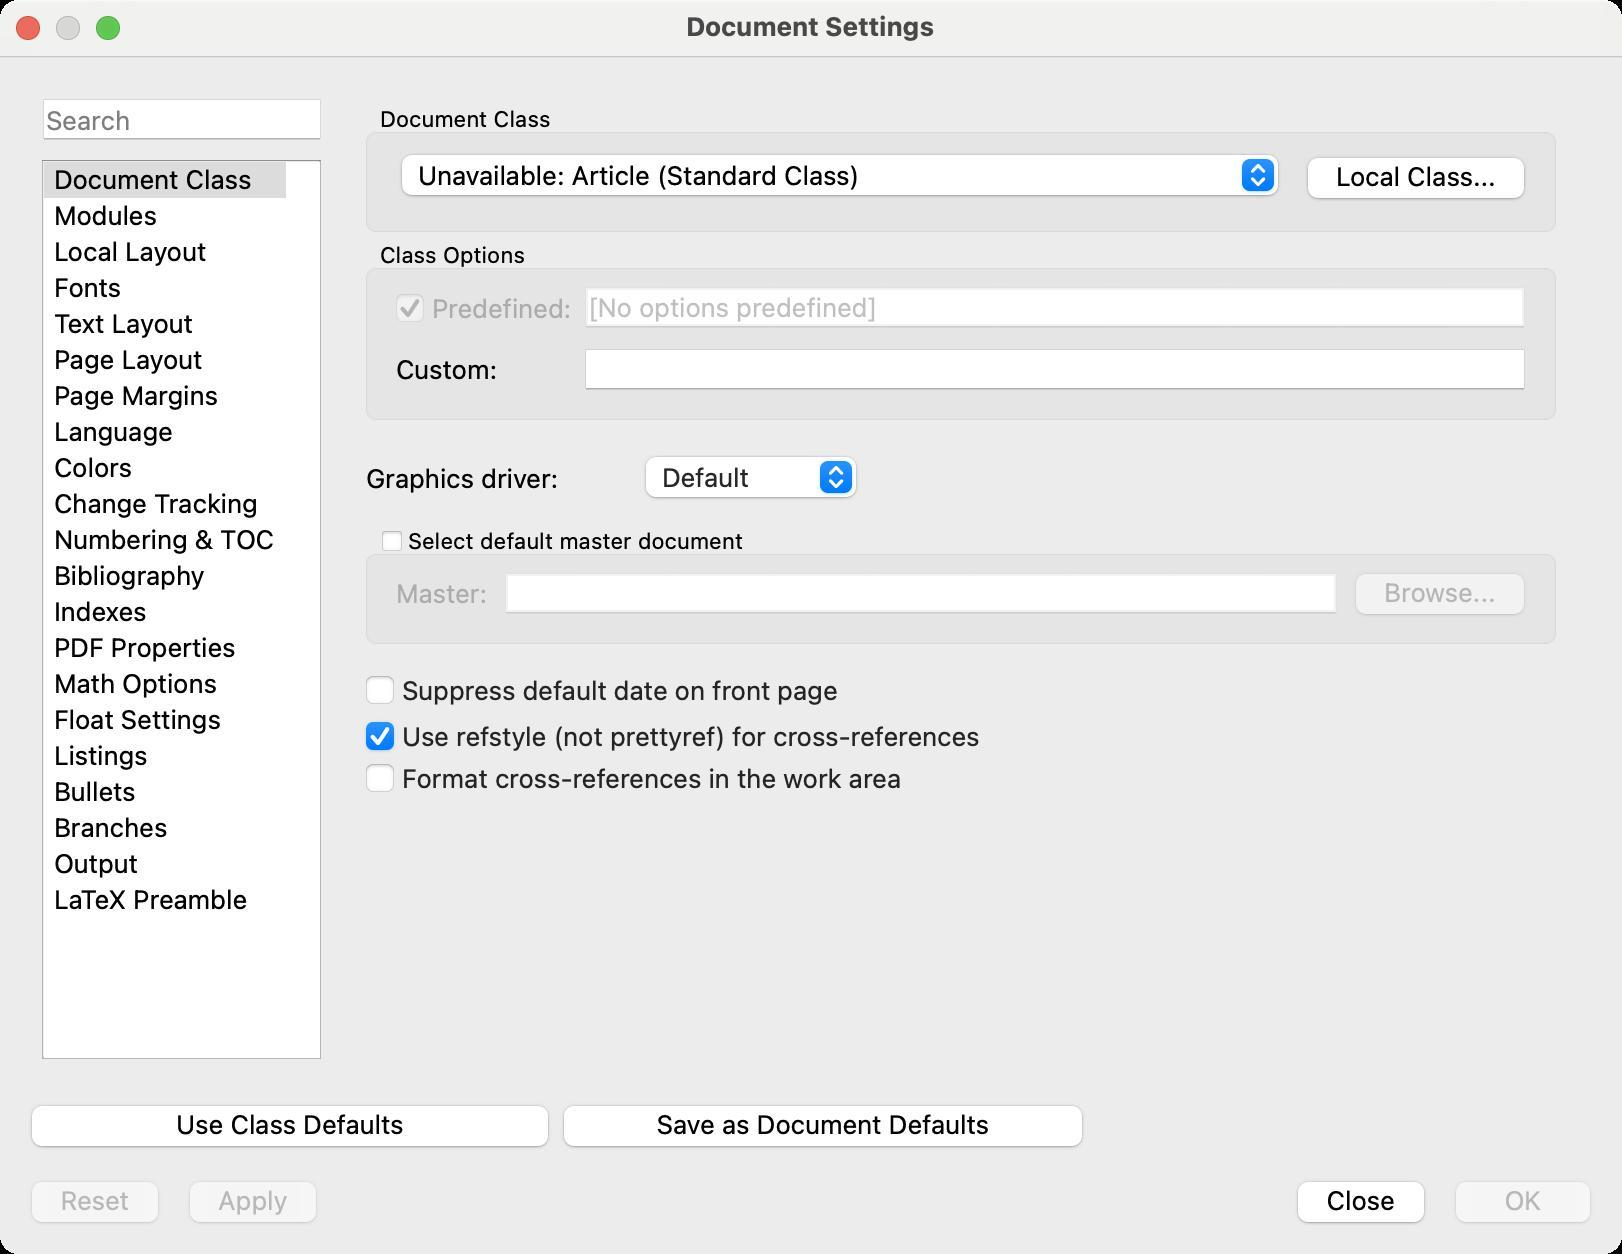
Accessibility tree:
{"name": "Document_Settings", "role": "AXWindow", "description": null, "role_description": "діалогове вікно", "value": null, "position": "270.00;142.00", "size": "811;627", "children": [{"name": "", "role": "AXGroup", "description": "", "role_description": "група", "value": null, "position": "9.00;586.00", "size": "793;32", "children": [{"name": "OK", "role": "AXButton", "description": "", "role_description": "кнопка", "value": null, "position": "721.00;586.00", "size": "81;32", "children": []}, {"name": "Close", "role": "AXButton", "description": "", "role_description": "кнопка", "value": null, "position": "642.00;586.00", "size": "77;32", "children": []}, {"name": "Apply", "role": "AXButton", "description": "", "role_description": "кнопка", "value": null, "position": "88.00;586.00", "size": "77;32", "children": []}, {"name": "Reset", "role": "AXButton", "description": "", "role_description": "кнопка", "value": null, "position": "9.00;586.00", "size": "77;32", "children": []}]}, {"name": "Use_Class_Defaults", "role": "AXButton", "description": "Reset to the default settings for the document class", "role_description": "кнопка", "value": null, "position": "9.00;548.00", "size": "272;32", "children": []}, {"name": "Save_as_Document_Defaults", "role": "AXButton", "description": "Save settings as defaults for new documents", "role_description": "кнопка", "value": null, "position": "275.00;548.00", "size": "273;32", "children": []}, {"name": "", "role": "AXTextField", "description": "Search", "role_description": "текстове поле", "value": "", "position": "21.00;49.00", "size": "140;21", "children": []}, {"name": "", "role": "AXGroup", "description": "", "role_description": "група", "value": null, "position": "21.00;80.00", "size": "140;450", "children": [{"name": "Document_Class", "role": "AXGroup", "description": "", "role_description": "група", "value": null, "position": "22.00;81.00", "size": "121;18", "children": []}, {"name": "Modules", "role": "AXGroup", "description": "", "role_description": "група", "value": null, "position": "22.00;99.00", "size": "121;18", "children": []}, {"name": "Local_Layout", "role": "AXGroup", "description": "", "role_description": "група", "value": null, "position": "22.00;117.00", "size": "121;18", "children": []}, {"name": "Fonts", "role": "AXGroup", "description": "", "role_description": "група", "value": null, "position": "22.00;135.00", "size": "121;18", "children": []}, {"name": "Text_Layout", "role": "AXGroup", "description": "", "role_description": "група", "value": null, "position": "22.00;153.00", "size": "121;18", "children": []}, {"name": "Page_Layout", "role": "AXGroup", "description": "", "role_description": "група", "value": null, "position": "22.00;171.00", "size": "121;18", "children": []}, {"name": "Page_Margins", "role": "AXGroup", "description": "", "role_description": "група", "value": null, "position": "22.00;189.00", "size": "121;18", "children": []}, {"name": "Language", "role": "AXGroup", "description": "", "role_description": "група", "value": null, "position": "22.00;207.00", "size": "121;18", "children": []}, {"name": "Colors", "role": "AXGroup", "description": "", "role_description": "група", "value": null, "position": "22.00;225.00", "size": "121;18", "children": []}, {"name": "Change_Tracking", "role": "AXGroup", "description": "", "role_description": "група", "value": null, "position": "22.00;243.00", "size": "121;18", "children": []}, {"name": "Numbering_&_TOC", "role": "AXGroup", "description": "", "role_description": "група", "value": null, "position": "22.00;261.00", "size": "121;18", "children": []}, {"name": "Bibliography", "role": "AXGroup", "description": "", "role_description": "група", "value": null, "position": "22.00;279.00", "size": "121;18", "children": []}, {"name": "Indexes", "role": "AXGroup", "description": "", "role_description": "група", "value": null, "position": "22.00;297.00", "size": "121;18", "children": []}, {"name": "PDF_Properties", "role": "AXGroup", "description": "", "role_description": "група", "value": null, "position": "22.00;315.00", "size": "121;18", "children": []}, {"name": "Math_Options", "role": "AXGroup", "description": "", "role_description": "група", "value": null, "position": "22.00;333.00", "size": "121;18", "children": []}, {"name": "Float_Settings", "role": "AXGroup", "description": "", "role_description": "група", "value": null, "position": "22.00;351.00", "size": "121;18", "children": []}, {"name": "Listings", "role": "AXGroup", "description": "", "role_description": "група", "value": null, "position": "22.00;369.00", "size": "121;18", "children": []}, {"name": "Bullets", "role": "AXGroup", "description": "", "role_description": "група", "value": null, "position": "22.00;387.00", "size": "121;18", "children": []}, {"name": "Branches", "role": "AXGroup", "description": "", "role_description": "група", "value": null, "position": "22.00;405.00", "size": "121;18", "children": []}, {"name": "Output", "role": "AXGroup", "description": "", "role_description": "група", "value": null, "position": "22.00;423.00", "size": "121;18", "children": []}, {"name": "LaTeX_Preamble", "role": "AXGroup", "description": "", "role_description": "група", "value": null, "position": "22.00;441.00", "size": "121;18", "children": []}]}, {"name": "", "role": "AXGroup", "description": "", "role_description": "група", "value": null, "position": "171.00;49.00", "size": "619;481", "children": [{"name": null, "role": "AXStaticText", "description": "", "role_description": "текст", "value": "Graphics driver:", "position": "183.00;226.00", "size": "97;26", "children": []}, {"name": "Default", "role": "AXComboBox", "description": "", "role_description": "контейнер вибору", "value": null, "position": "317.00;224.00", "size": "118;32", "children": [{"name": "", "role": "AXList", "description": "", "role_description": "список", "value": null, "position": "-270.00;-142.00", "size": "0;0", "children": [{"name": "Default", "role": "AXStaticText", "description": "", "role_description": "текст", "value": null, "position": "-270.00;-142.00", "size": "686;18", "children": []}, {"name": "dvialw", "role": "AXStaticText", "description": "", "role_description": "текст", "value": null, "position": "-270.00;-124.00", "size": "686;18", "children": []}, {"name": "DviLaser", "role": "AXStaticText", "description": "", "role_description": "текст", "value": null, "position": "-270.00;-106.00", "size": "686;18", "children": []}, {"name": "dvipdf", "role": "AXStaticText", "description": "", "role_description": "текст", "value": null, "position": "-270.00;-88.00", "size": "686;18", "children": []}, {"name": "DVIPDFM", "role": "AXStaticText", "description": "", "role_description": "текст", "value": null, "position": "-270.00;-70.00", "size": "686;18", "children": []}, {"name": "DVIPDFMx", "role": "AXStaticText", "description": "", "role_description": "текст", "value": null, "position": "-270.00;-52.00", "size": "686;18", "children": []}, {"name": "Dvips", "role": "AXStaticText", "description": "", "role_description": "текст", "value": null, "position": "-270.00;-34.00", "size": "686;18", "children": []}, {"name": "DVIPSONE", "role": "AXStaticText", "description": "", "role_description": "текст", "value": null, "position": "-270.00;-16.00", "size": "686;18", "children": []}, {"name": "DVItoPS", "role": "AXStaticText", "description": "", "role_description": "текст", "value": null, "position": "-270.00;2.00", "size": "686;18", "children": []}, {"name": "DVIWIN", "role": "AXStaticText", "description": "", "role_description": "текст", "value": null, "position": "-270.00;20.00", "size": "686;18", "children": []}, {"name": "DVIWindo", "role": "AXStaticText", "description": "", "role_description": "текст", "value": null, "position": "-270.00;38.00", "size": "686;18", "children": []}, {"name": "dvi2ps", "role": "AXStaticText", "description": "", "role_description": "текст", "value": null, "position": "-270.00;56.00", "size": "686;18", "children": []}, {"name": "EmTeX", "role": "AXStaticText", "description": "", "role_description": "текст", "value": null, "position": "-270.00;74.00", "size": "686;18", "children": []}, {"name": "LN", "role": "AXStaticText", "description": "", "role_description": "текст", "value": null, "position": "-270.00;92.00", "size": "686;18", "children": []}, {"name": "OzTeX", "role": "AXStaticText", "description": "", "role_description": "текст", "value": null, "position": "-270.00;110.00", "size": "686;18", "children": []}, {"name": "pctexhp", "role": "AXStaticText", "description": "", "role_description": "текст", "value": null, "position": "-270.00;128.00", "size": "686;18", "children": []}, {"name": "pctexps", "role": "AXStaticText", "description": "", "role_description": "текст", "value": null, "position": "-270.00;146.00", "size": "686;18", "children": []}, {"name": "pctexwin", "role": "AXStaticText", "description": "", "role_description": "текст", "value": null, "position": "-270.00;164.00", "size": "686;18", "children": []}, {"name": "PCTeX32", "role": "AXStaticText", "description": "", "role_description": "текст", "value": null, "position": "-270.00;182.00", "size": "686;18", "children": []}, {"name": "pdfTeX", "role": "AXStaticText", "description": "", "role_description": "текст", "value": null, "position": "-270.00;200.00", "size": "686;18", "children": []}, {"name": "psprint", "role": "AXStaticText", "description": "", "role_description": "текст", "value": null, "position": "-270.00;218.00", "size": "686;18", "children": []}, {"name": "pubps", "role": "AXStaticText", "description": "", "role_description": "текст", "value": null, "position": "-270.00;236.00", "size": "686;18", "children": []}, {"name": "tcidvi", "role": "AXStaticText", "description": "", "role_description": "текст", "value": null, "position": "-270.00;254.00", "size": "686;18", "children": []}, {"name": "Textures", "role": "AXStaticText", "description": "", "role_description": "текст", "value": null, "position": "-270.00;272.00", "size": "686;18", "children": []}, {"name": "TrueTeX", "role": "AXStaticText", "description": "", "role_description": "текст", "value": null, "position": "-270.00;290.00", "size": "686;18", "children": []}, {"name": "VTeX", "role": "AXStaticText", "description": "", "role_description": "текст", "value": null, "position": "-270.00;308.00", "size": "686;18", "children": []}, {"name": "xdvi", "role": "AXStaticText", "description": "", "role_description": "текст", "value": null, "position": "-270.00;326.00", "size": "686;18", "children": []}]}]}, {"name": "Use_refstyle_(not_prettyref)_for_cross-references", "role": "AXCheckBox", "description": "", "role_description": "галочка", "value": 1, "position": "181.00;358.00", "size": "312;20", "children": []}, {"name": "Suppress_default_date_on_front_page", "role": "AXCheckBox", "description": "", "role_description": "галочка", "value": 0, "position": "181.00;335.00", "size": "241;20", "children": []}, {"name": "Document_Class", "role": "AXGroup", "description": "", "role_description": "група", "value": null, "position": "183.00;49.00", "size": "595;68", "children": [{"name": "Unavailable:_Article_(Standard_Class)", "role": "AXComboBox", "description": "", "role_description": "контейнер вибору", "value": null, "position": "195.00;73.00", "size": "451;32", "children": [{"name": "", "role": "AXList", "description": "", "role_description": "список", "value": null, "position": "-270.00;-142.00", "size": "0;0", "children": [{"name": "Unavailable:_American_Astronomical_Society_(AASTeX_v._5)", "role": "AXStaticText", "description": "", "role_description": "текст", "value": null, "position": "-270.00;-142.00", "size": "640;31", "children": []}, {"name": "Unavailable:_American_Astronomical_Society_(AASTeX_v._6)", "role": "AXStaticText", "description": "", "role_description": "текст", "value": null, "position": "-270.00;-111.00", "size": "640;16", "children": []}, {"name": "Unavailable:_American_Astronomical_Society_(AASTeX_v._6.2)", "role": "AXStaticText", "description": "", "role_description": "текст", "value": null, "position": "-270.00;-95.00", "size": "640;16", "children": []}, {"name": "Unavailable:_American_Astronomical_Society_(AASTeX_v._6.3.1)", "role": "AXStaticText", "description": "", "role_description": "текст", "value": null, "position": "-270.00;-79.00", "size": "640;16", "children": []}, {"name": "Unavailable:_American_Chemical_Society_(ACS)", "role": "AXStaticText", "description": "", "role_description": "текст", "value": null, "position": "-270.00;-63.00", "size": "640;16", "children": []}, {"name": "Unavailable:_American_Economic_Association_(AEA)", "role": "AXStaticText", "description": "", "role_description": "текст", "value": null, "position": "-270.00;-47.00", "size": "640;16", "children": []}, {"name": "Unavailable:_American_Geophysical_Union_(AGUPLUS_JGR)", "role": "AXStaticText", "description": "", "role_description": "текст", "value": null, "position": "-270.00;-31.00", "size": "640;16", "children": []}, {"name": "Unavailable:_American_Geophysical_Union_(AGUPLUS_Manuscript)", "role": "AXStaticText", "description": "", "role_description": "текст", "value": null, "position": "-270.00;-15.00", "size": "640;16", "children": []}, {"name": "Unavailable:_American_Geophysical_Union_(AGUTeX)", "role": "AXStaticText", "description": "", "role_description": "текст", "value": null, "position": "-270.00;1.00", "size": "640;16", "children": []}, {"name": "Unavailable:_American_Mathematical_Society_(AMS)", "role": "AXStaticText", "description": "", "role_description": "текст", "value": null, "position": "-270.00;17.00", "size": "640;16", "children": []}, {"name": "Unavailable:_American_Psychological_Association_(APA)", "role": "AXStaticText", "description": "", "role_description": "текст", "value": null, "position": "-270.00;33.00", "size": "640;16", "children": []}, {"name": "Unavailable:_American_Psychological_Association_(APA),_v._6", "role": "AXStaticText", "description": "", "role_description": "текст", "value": null, "position": "-270.00;49.00", "size": "640;16", "children": []}, {"name": "Unavailable:_American_Psychological_Association_(APA),_v._7", "role": "AXStaticText", "description": "", "role_description": "текст", "value": null, "position": "-270.00;65.00", "size": "640;16", "children": []}, {"name": "Unavailable:_Arabic_Article", "role": "AXStaticText", "description": "", "role_description": "текст", "value": null, "position": "-270.00;81.00", "size": "640;16", "children": []}, {"name": "Unavailable:_Article_(Standard_Class_with_Extra_Font_Sizes)", "role": "AXStaticText", "description": "", "role_description": "текст", "value": null, "position": "-270.00;97.00", "size": "640;16", "children": []}, {"name": "Unavailable:_Article_(Standard_Class)", "role": "AXStaticText", "description": "", "role_description": "текст", "value": null, "position": "-270.00;113.00", "size": "640;16", "children": []}, {"name": "Unavailable:_Association_for_Computing_Machinery_(ACM)", "role": "AXStaticText", "description": "", "role_description": "текст", "value": null, "position": "-270.00;129.00", "size": "640;16", "children": []}, {"name": "Unavailable:_Astronomy_&_Astrophysics", "role": "AXStaticText", "description": "", "role_description": "текст", "value": null, "position": "-270.00;145.00", "size": "640;16", "children": []}, {"name": "Unavailable:_Beamer_Article_(KOMA-Script)", "role": "AXStaticText", "description": "", "role_description": "текст", "value": null, "position": "-270.00;161.00", "size": "640;16", "children": []}, {"name": "Unavailable:_Beamer_Article_(Standard_Class)", "role": "AXStaticText", "description": "", "role_description": "текст", "value": null, "position": "-270.00;177.00", "size": "640;16", "children": []}, {"name": "Unavailable:_Chess", "role": "AXStaticText", "description": "", "role_description": "текст", "value": null, "position": "-270.00;193.00", "size": "640;16", "children": []}, {"name": "Unavailable:_Chinese_Article_(CTeX)", "role": "AXStaticText", "description": "", "role_description": "текст", "value": null, "position": "-270.00;209.00", "size": "640;16", "children": []}, {"name": "Unavailable:_Copernicus_Publications_Manuscript_Preparation", "role": "AXStaticText", "description": "", "role_description": "текст", "value": null, "position": "-270.00;225.00", "size": "640;16", "children": []}, {"name": "Unavailable:_Die_TeXnische_Komoedie", "role": "AXStaticText", "description": "", "role_description": "текст", "value": null, "position": "-270.00;241.00", "size": "640;16", "children": []}, {"name": "Unavailable:_Econometrica", "role": "AXStaticText", "description": "", "role_description": "текст", "value": null, "position": "-270.00;257.00", "size": "640;16", "children": []}, {"name": "Unavailable:_Electronic_Notes_in_Theor._Comp._Sc._(ENTCS)", "role": "AXStaticText", "description": "", "role_description": "текст", "value": null, "position": "-270.00;273.00", "size": "640;16", "children": []}, {"name": "Unavailable:_Elsevier", "role": "AXStaticText", "description": "", "role_description": "текст", "value": null, "position": "-270.00;289.00", "size": "640;16", "children": []}, {"name": "Unavailable:_European_Geophysical_Society_(EGS)", "role": "AXStaticText", "description": "", "role_description": "текст", "value": null, "position": "-270.00;305.00", "size": "640;16", "children": []}, {"name": "Unavailable:_Hebrew_Article", "role": "AXStaticText", "description": "", "role_description": "текст", "value": null, "position": "-270.00;321.00", "size": "640;16", "children": []}, {"name": "Unavailable:_IEEE_Transactions", "role": "AXStaticText", "description": "", "role_description": "текст", "value": null, "position": "-270.00;337.00", "size": "640;16", "children": []}]}]}, {"name": "Local_Class...", "role": "AXButton", "description": "Click to select a local document class definition file", "role_description": "кнопка", "value": null, "position": "647.00;74.00", "size": "122;32", "children": []}]}, {"name": "Select_default_master_document", "role": "AXCheckBox", "description": "Select if the current document is included to a master file", "role_description": "галочка", "value": 0, "position": "183.00;260.00", "size": "595;63", "children": [{"name": null, "role": "AXStaticText", "description": "", "role_description": "текст", "value": "Master:", "position": "198.00;286.00", "size": "46;21", "children": []}, {"name": "Browse...", "role": "AXButton", "description": "", "role_description": "кнопка", "value": null, "position": "671.00;282.00", "size": "98;32", "children": []}, {"name": "Master:", "role": "AXTextField", "description": "Enter the name of the default master document", "role_description": "текстове поле", "value": "", "position": "252.00;286.00", "size": "417;21", "children": []}]}, {"name": "Class_Options", "role": "AXGroup", "description": "", "role_description": "група", "value": null, "position": "183.00;117.00", "size": "595;94", "children": [{"name": "Predefined:", "role": "AXCheckBox", "description": "Enable to use the options that are predefined in the layout file", "role_description": "галочка", "value": 1, "position": "196.00;144.00", "size": "93;20", "children": []}, {"name": "Class_Options", "role": "AXTextField", "description": "The options that are predefined in the layout file. Click to the left to select/deselect.", "role_description": "текстове поле", "value": "[No options predefined]", "position": "292.00;143.00", "size": "471;21", "children": []}, {"name": null, "role": "AXStaticText", "description": "", "role_description": "текст", "value": "Custom:", "position": "198.00;174.00", "size": "84;21", "children": []}, {"name": "Custom:", "role": "AXTextField", "description": "", "role_description": "текстове поле", "value": "", "position": "292.00;174.00", "size": "471;21", "children": []}]}, {"name": "Format_cross-references_in_the_work_area", "role": "AXCheckBox", "description": "Attempt to display formatted cross-references as they would appear in the output, e.g., as \"Theorem 1\" rather than just as the label.", "role_description": "галочка", "value": 0, "position": "181.00;379.00", "size": "273;20", "children": []}]}, {"name": "", "role": "AXGrowArea", "description": "", "role_description": "область розширення", "value": null, "position": "811.00;605.00", "size": "0;22", "children": []}, {"name": null, "role": "AXButton", "description": null, "role_description": "кнопка закривання", "value": null, "position": "7.00;6.00", "size": "14;16", "children": []}, {"name": null, "role": "AXButton", "description": null, "role_description": "кнопка оптимізації", "value": null, "position": "47.00;6.00", "size": "14;16", "children": [{"name": null, "role": "AXGroup", "description": null, "role_description": "група", "value": null, "position": "47.00;6.00", "size": "14;16", "children": []}]}, {"name": null, "role": "AXButton", "description": null, "role_description": "кнопка згортання", "value": null, "position": "27.00;6.00", "size": "14;16", "children": []}, {"name": null, "role": "AXStaticText", "description": null, "role_description": "текст", "value": "Document Settings", "position": "341.00;5.00", "size": "129;16", "children": []}]}